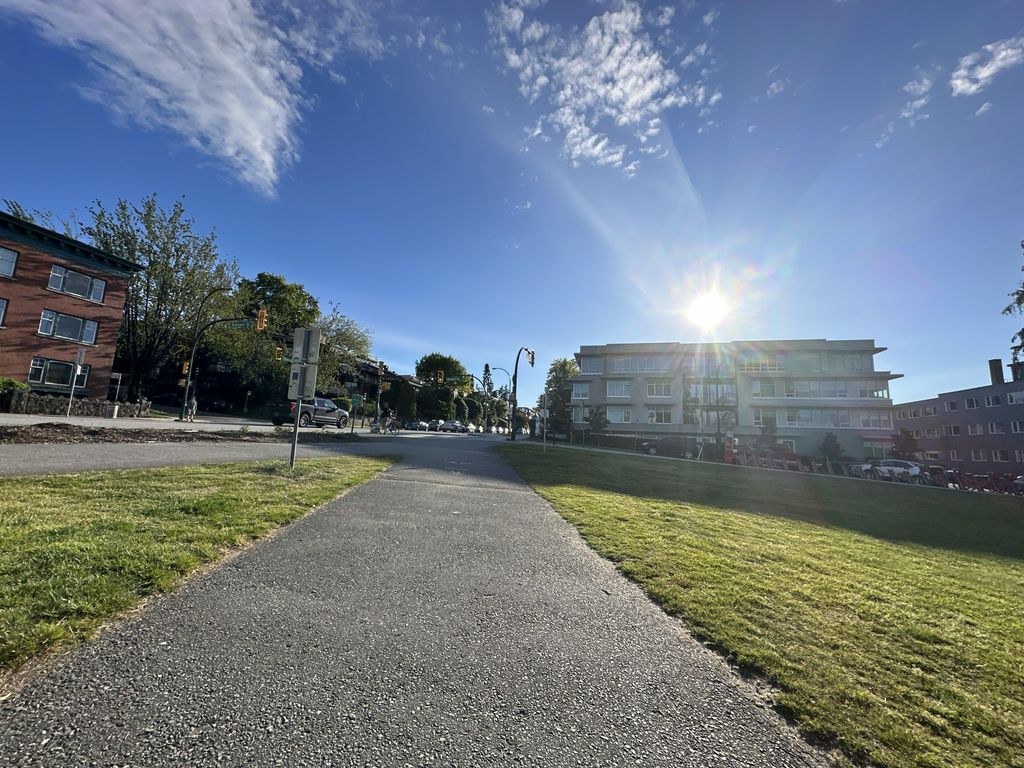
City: vancouver